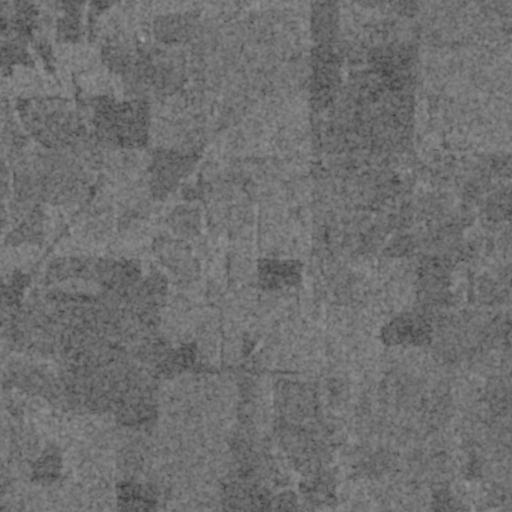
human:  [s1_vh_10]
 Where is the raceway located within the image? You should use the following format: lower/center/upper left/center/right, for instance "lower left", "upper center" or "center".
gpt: The raceway is located in the lower right of the image.
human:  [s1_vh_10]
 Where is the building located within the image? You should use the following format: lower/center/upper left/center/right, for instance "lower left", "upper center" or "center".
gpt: The building is located in the lower of the image.
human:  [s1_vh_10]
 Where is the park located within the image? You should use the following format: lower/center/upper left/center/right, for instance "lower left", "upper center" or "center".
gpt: There is no park in the image.

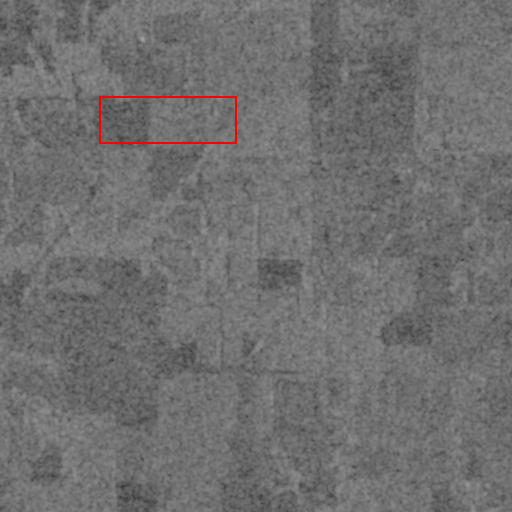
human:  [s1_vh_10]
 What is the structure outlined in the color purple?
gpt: There is no purple outline.
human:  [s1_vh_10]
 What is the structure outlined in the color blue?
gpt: There is no structure outlined in blue.